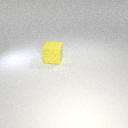
large yellow rubber cube